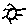
Label: sun